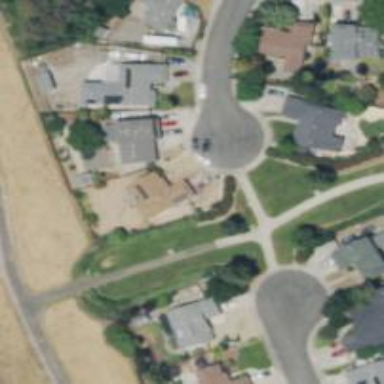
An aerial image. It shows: Turning circle on the road.